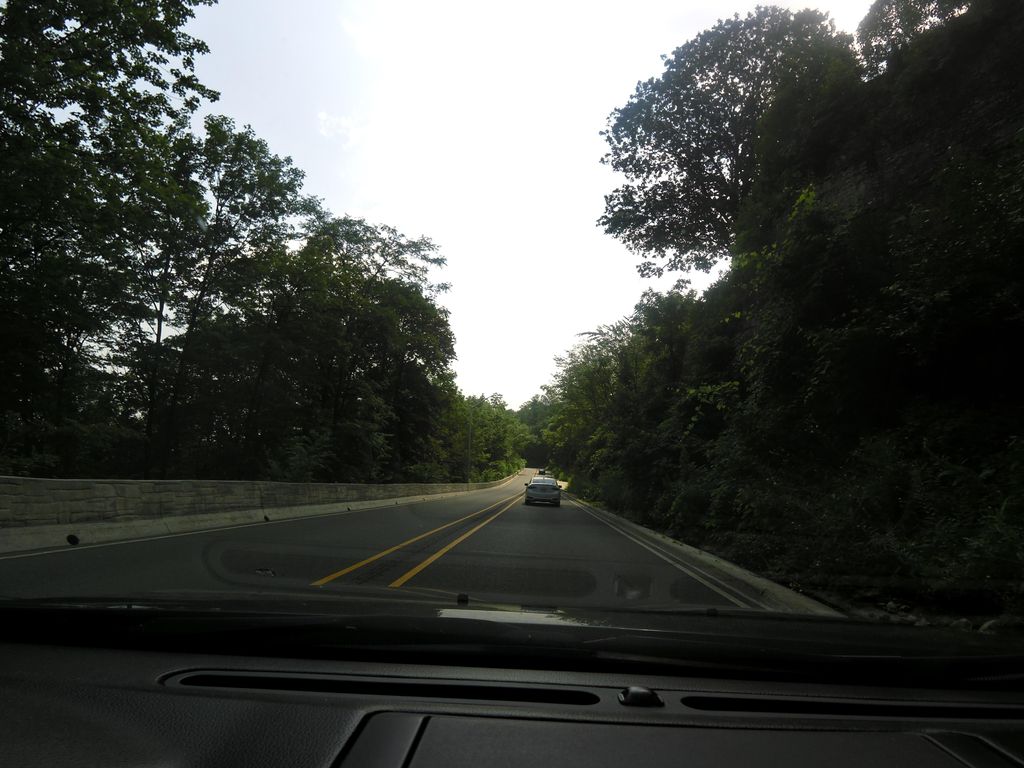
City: hamilton